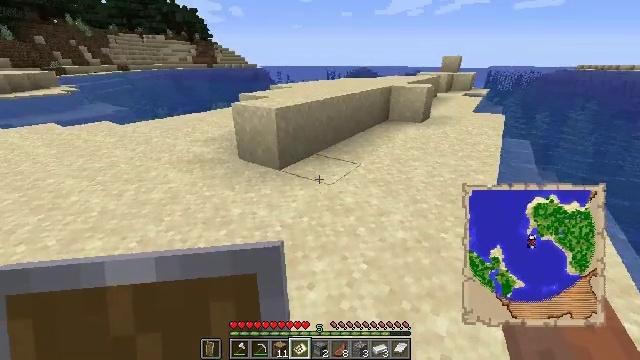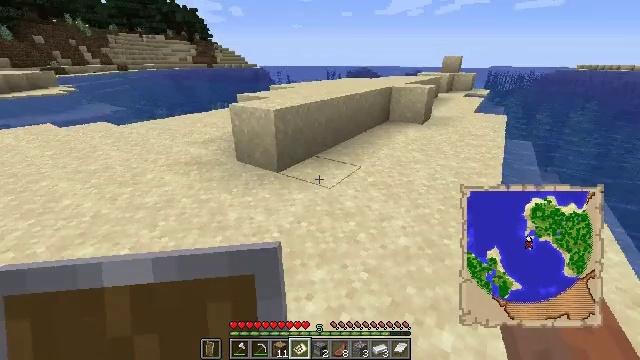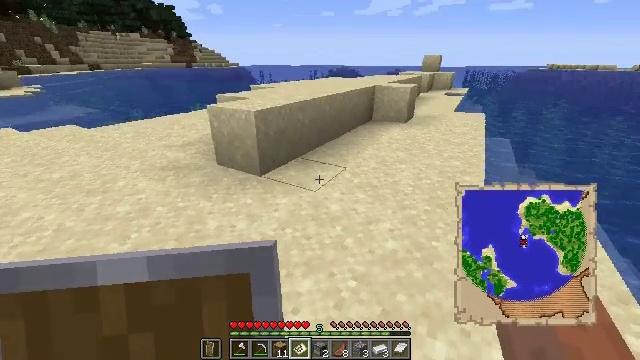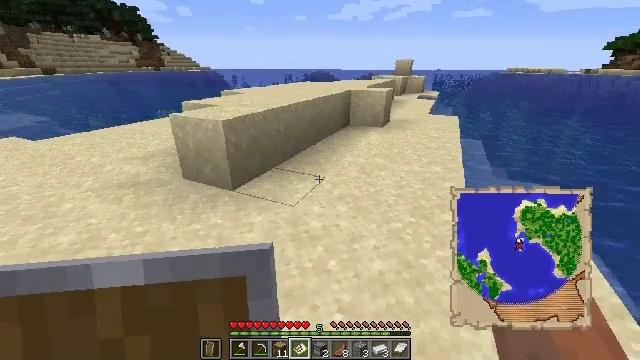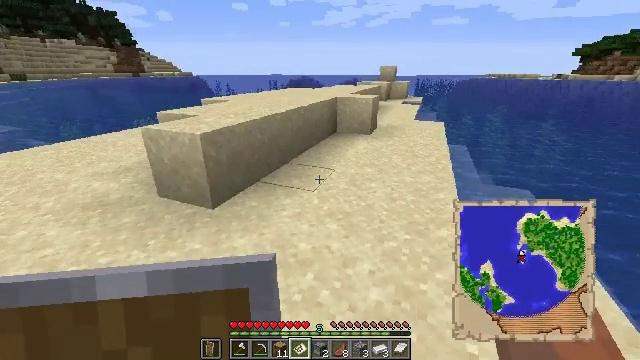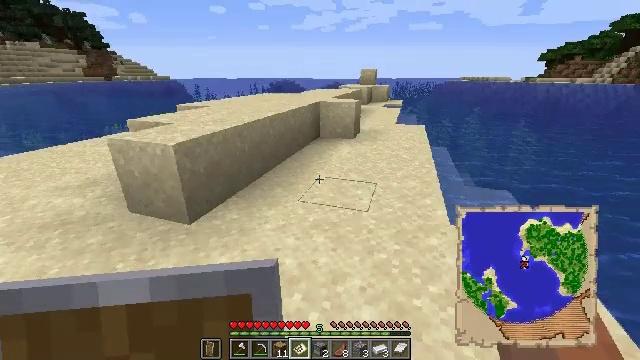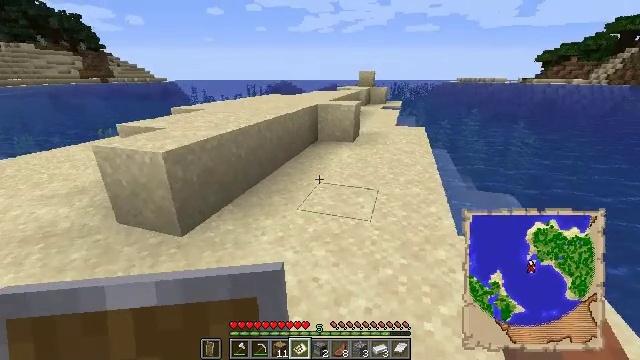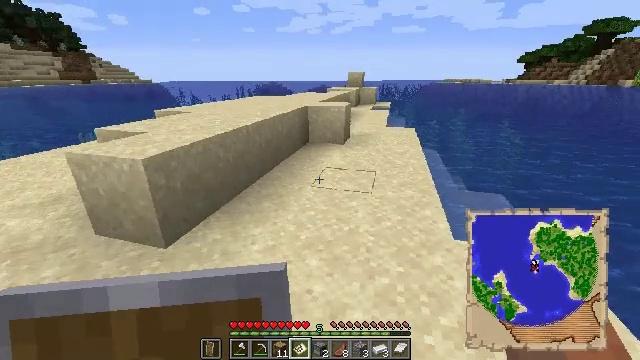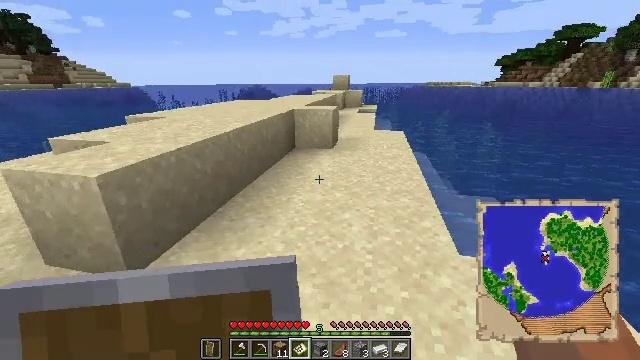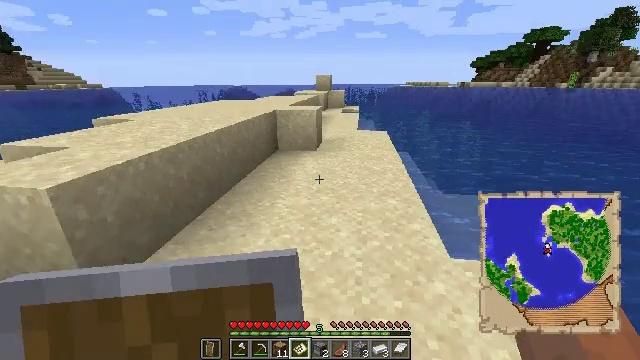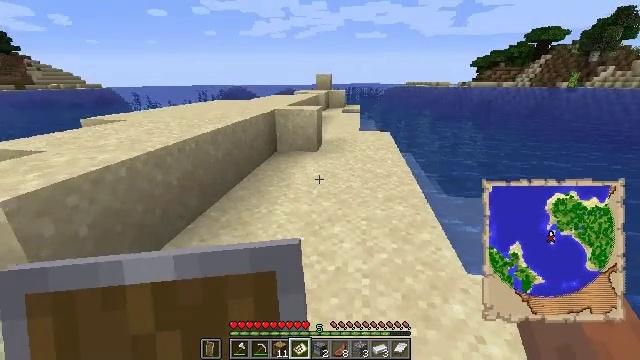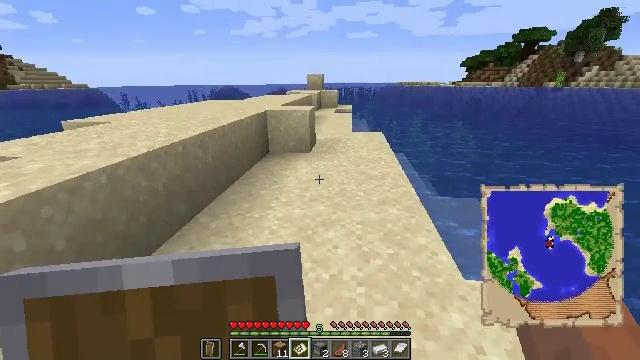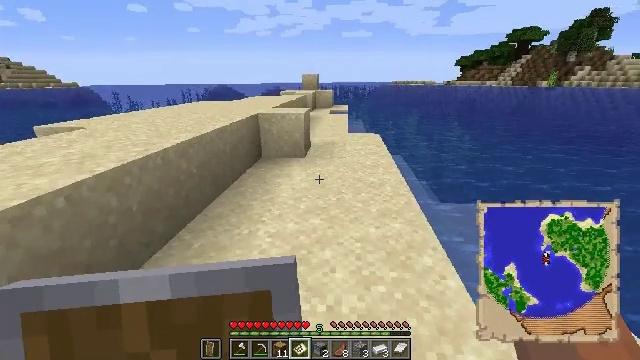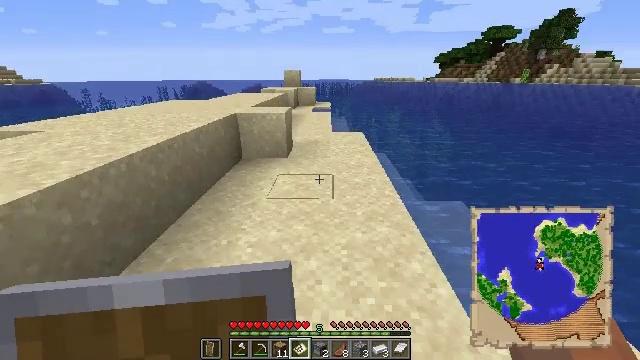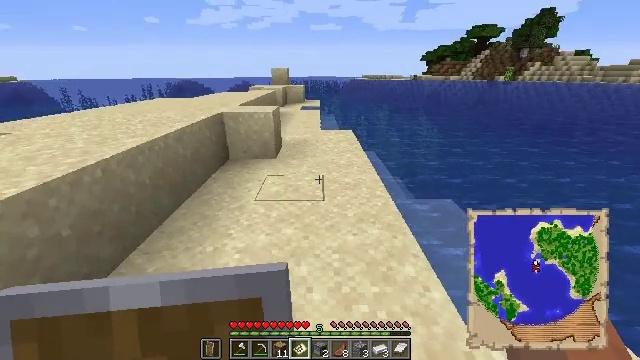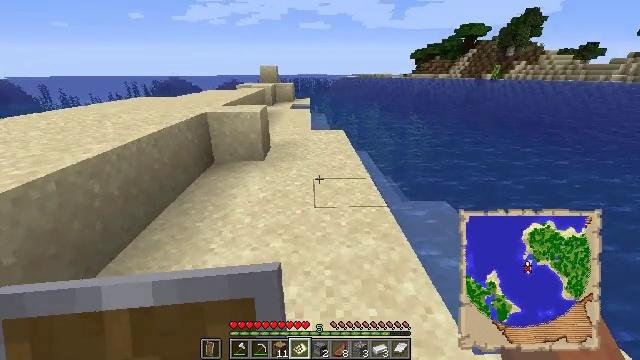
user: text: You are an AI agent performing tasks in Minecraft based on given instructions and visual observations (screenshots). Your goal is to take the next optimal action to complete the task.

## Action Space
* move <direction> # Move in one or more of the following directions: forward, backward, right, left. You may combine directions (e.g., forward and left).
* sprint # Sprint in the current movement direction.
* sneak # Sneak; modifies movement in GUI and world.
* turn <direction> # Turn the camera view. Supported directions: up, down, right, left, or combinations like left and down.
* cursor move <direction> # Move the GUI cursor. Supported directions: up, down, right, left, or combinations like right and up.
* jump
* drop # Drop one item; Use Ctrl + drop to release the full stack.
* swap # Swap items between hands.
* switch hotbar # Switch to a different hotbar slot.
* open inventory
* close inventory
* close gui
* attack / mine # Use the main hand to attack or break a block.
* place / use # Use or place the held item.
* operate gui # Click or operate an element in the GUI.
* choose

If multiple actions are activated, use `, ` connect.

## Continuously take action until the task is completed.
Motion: motion action
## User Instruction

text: Mine sand by the water.
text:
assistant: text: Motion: move forward
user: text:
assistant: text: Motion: move forward, turn right
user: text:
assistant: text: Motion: move forward, turn right
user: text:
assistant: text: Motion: move forward, turn right and up
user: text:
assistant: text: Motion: move forward, turn right
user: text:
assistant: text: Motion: move forward
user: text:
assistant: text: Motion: move forward, turn right
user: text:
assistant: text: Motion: move forward, turn right
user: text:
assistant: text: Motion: move forward, turn right
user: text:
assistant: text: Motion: move forward
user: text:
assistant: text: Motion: move forward, turn right
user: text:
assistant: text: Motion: move forward, turn right
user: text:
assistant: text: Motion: move forward, turn right
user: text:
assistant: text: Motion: move forward, turn right
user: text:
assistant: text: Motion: move forward, turn right
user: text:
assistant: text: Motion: move forward, turn right
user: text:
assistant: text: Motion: move forward, turn right
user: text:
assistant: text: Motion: move forward, turn right
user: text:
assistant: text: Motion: move forward, turn right and down
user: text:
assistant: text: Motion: turn right
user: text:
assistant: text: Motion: move forward and move left, turn right
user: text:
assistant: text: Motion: move forward and move left
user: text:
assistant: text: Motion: move forward and move left
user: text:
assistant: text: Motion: move forward and move left
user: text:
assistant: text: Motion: move forward and move left
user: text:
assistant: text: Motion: move forward, turn down
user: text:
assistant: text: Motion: move forward, turn left
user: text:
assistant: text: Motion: move forward
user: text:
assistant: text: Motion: move forward
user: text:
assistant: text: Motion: move forward